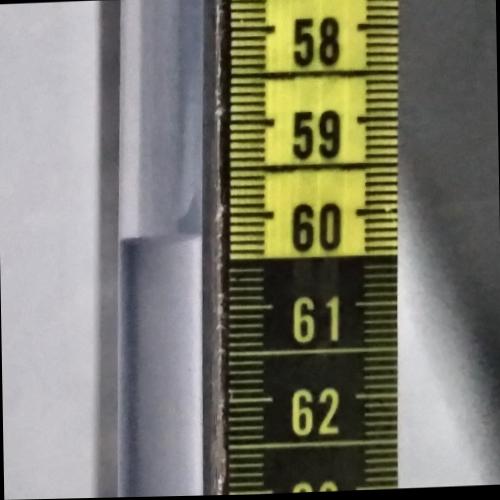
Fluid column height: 60.2 cm